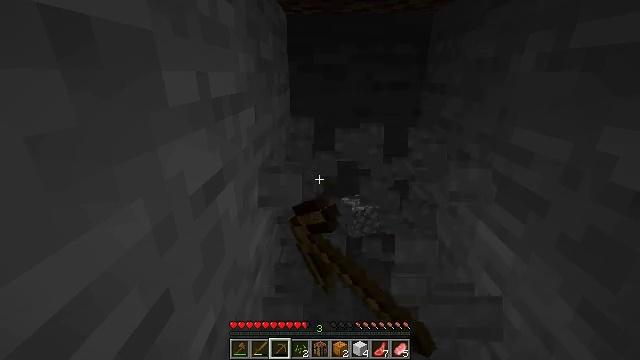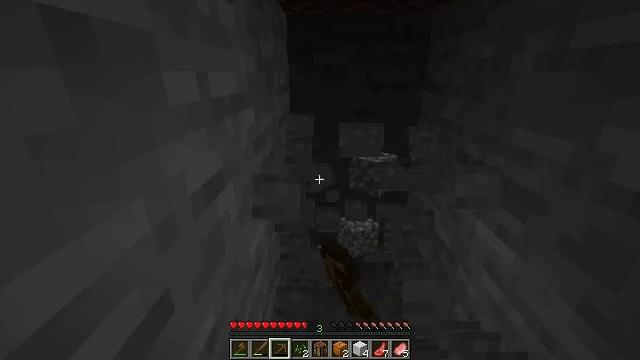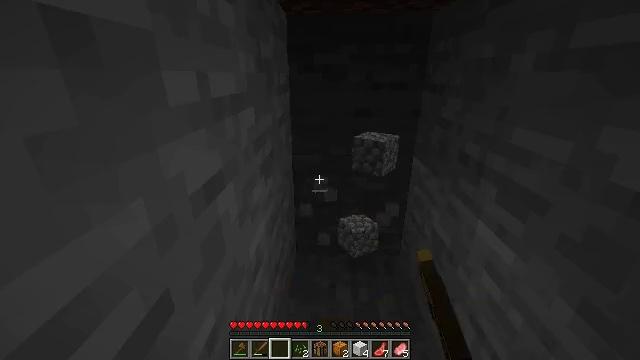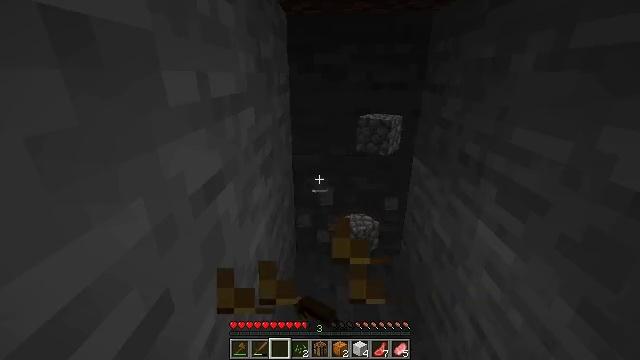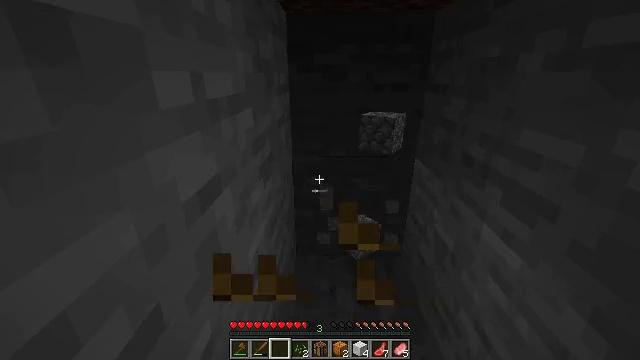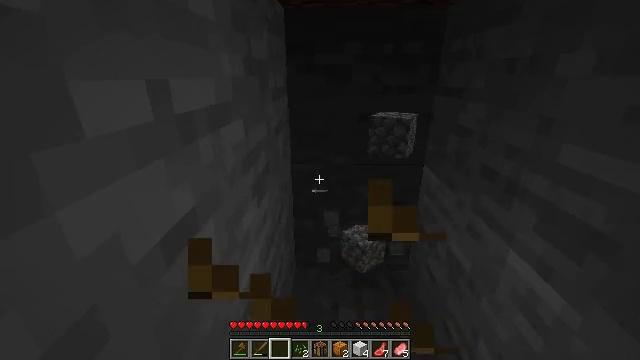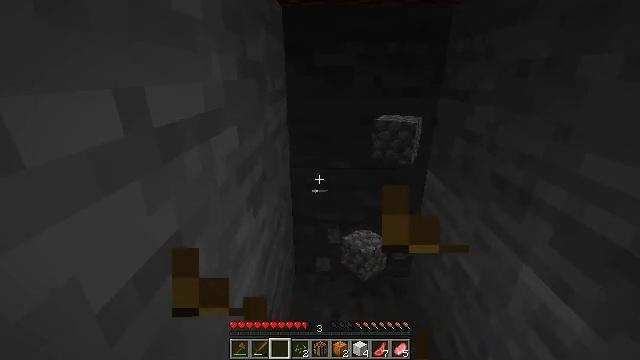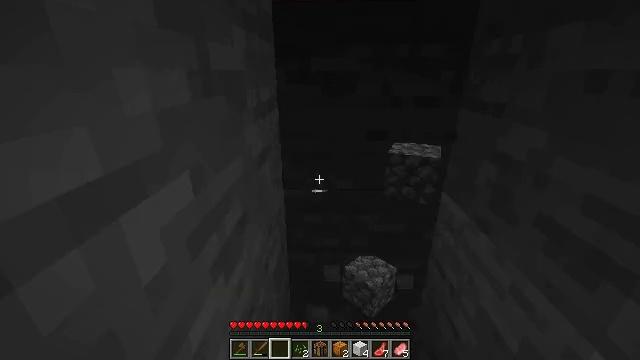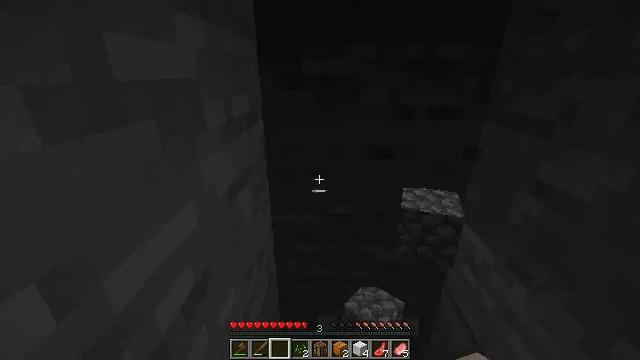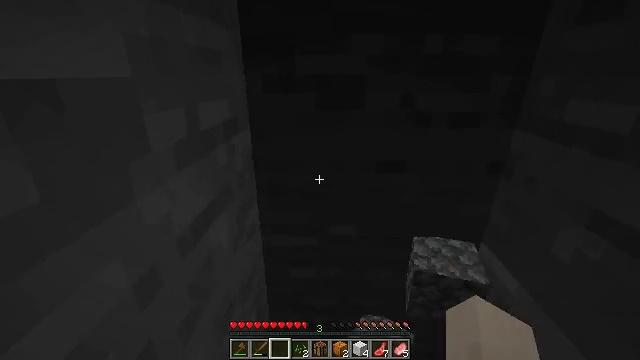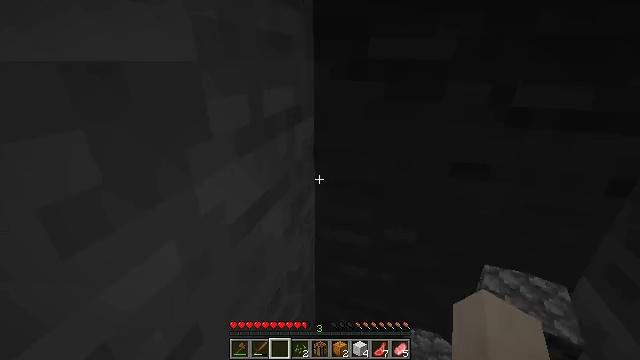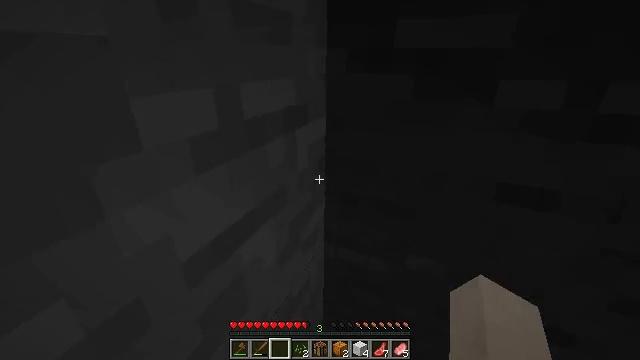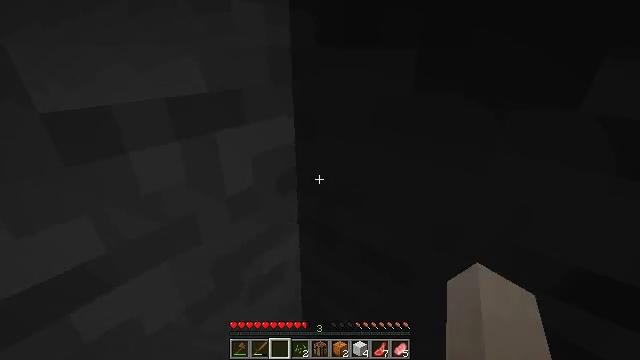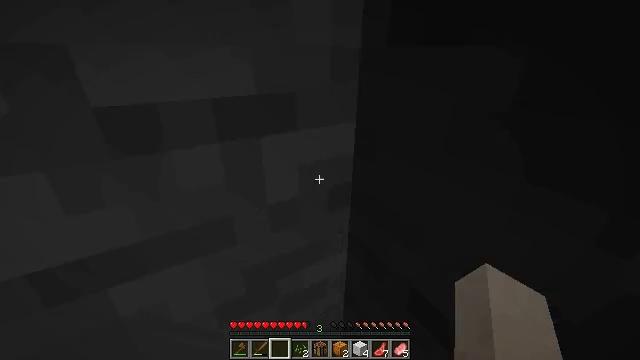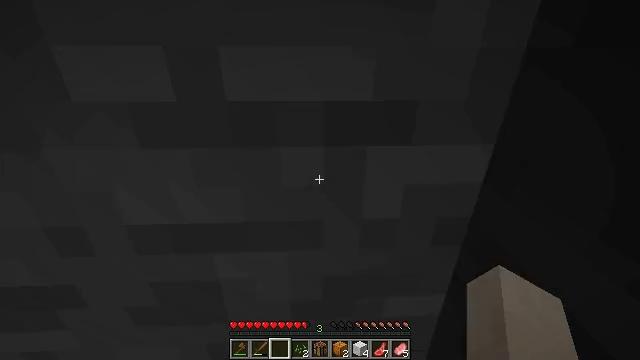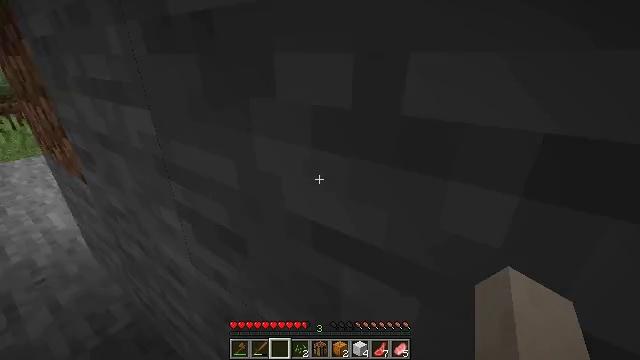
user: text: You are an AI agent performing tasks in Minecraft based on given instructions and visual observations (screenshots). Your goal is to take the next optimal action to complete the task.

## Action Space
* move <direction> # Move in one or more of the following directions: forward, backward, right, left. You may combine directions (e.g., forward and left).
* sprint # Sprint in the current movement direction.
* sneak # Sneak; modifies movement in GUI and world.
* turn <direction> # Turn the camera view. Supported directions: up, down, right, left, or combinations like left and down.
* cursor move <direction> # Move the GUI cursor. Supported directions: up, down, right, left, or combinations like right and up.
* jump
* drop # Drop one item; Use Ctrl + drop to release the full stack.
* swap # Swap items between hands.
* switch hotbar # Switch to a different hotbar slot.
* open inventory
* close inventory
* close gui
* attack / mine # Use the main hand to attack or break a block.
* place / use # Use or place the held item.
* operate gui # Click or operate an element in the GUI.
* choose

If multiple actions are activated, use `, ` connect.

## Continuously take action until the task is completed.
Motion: motion action
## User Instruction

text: Collect the pumpkin by holding left button.
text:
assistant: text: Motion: attack / mine
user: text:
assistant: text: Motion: attack / mine
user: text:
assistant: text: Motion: attack / mine
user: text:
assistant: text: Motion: move forward, attack / mine
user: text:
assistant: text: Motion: move forward
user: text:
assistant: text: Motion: move forward
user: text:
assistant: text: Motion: move forward
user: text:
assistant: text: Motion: move forward
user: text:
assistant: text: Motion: move forward
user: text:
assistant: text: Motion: move forward, turn left and down
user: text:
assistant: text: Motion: move forward and move right, turn left
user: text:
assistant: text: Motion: move forward and move right, turn left and down
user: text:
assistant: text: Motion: move forward and move right, turn left
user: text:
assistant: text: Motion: move forward and move right, turn left
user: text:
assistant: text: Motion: move right, turn left and up
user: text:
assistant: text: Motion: move left, turn left and up
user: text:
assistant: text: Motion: move left, turn left
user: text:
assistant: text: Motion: move left, turn left
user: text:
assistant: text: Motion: move left, turn left
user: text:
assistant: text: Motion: move left, turn left
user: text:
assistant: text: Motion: move forward and move left
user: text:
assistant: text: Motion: move forward and move left
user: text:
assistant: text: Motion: move forward
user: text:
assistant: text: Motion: move forward
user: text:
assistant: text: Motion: move forward, turn right and up
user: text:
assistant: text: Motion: move forward, turn right and up
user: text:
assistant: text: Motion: move forward, sprint, turn right
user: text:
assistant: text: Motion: move forward, sprint
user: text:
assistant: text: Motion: move forward, sprint
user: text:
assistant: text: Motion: move forward, sprint